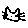
Label: cat